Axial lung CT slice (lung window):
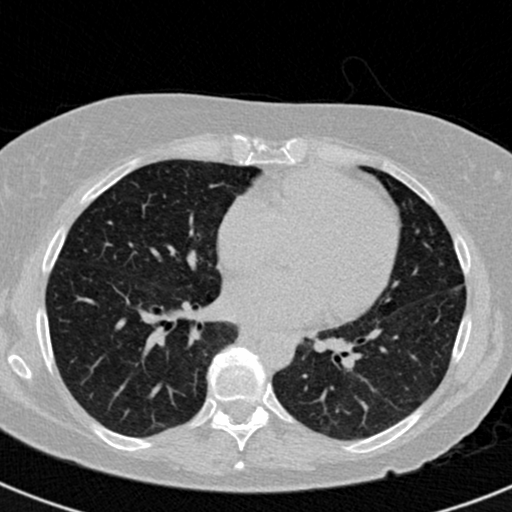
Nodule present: yes
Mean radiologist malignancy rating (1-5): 3.5